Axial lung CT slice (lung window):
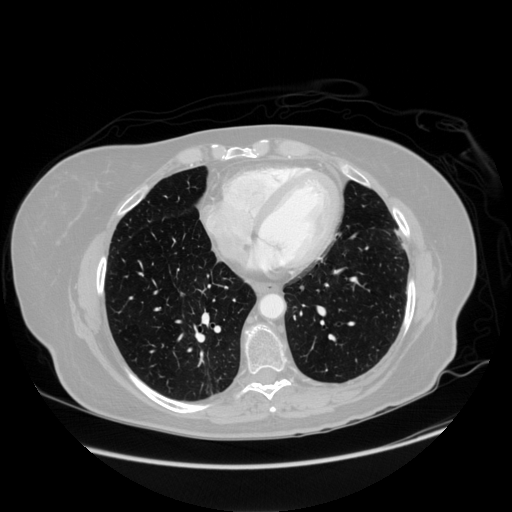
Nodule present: no